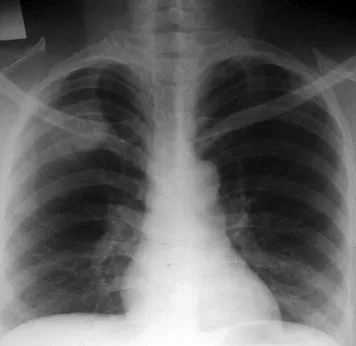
An antero posterior chest X-ray of the patient with a chest wall schwannoma.
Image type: radiology (x_ray)